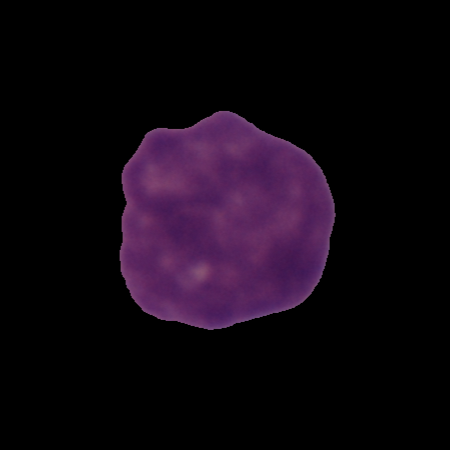
Label: cancer